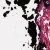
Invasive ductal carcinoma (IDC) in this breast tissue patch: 0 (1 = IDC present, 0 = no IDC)